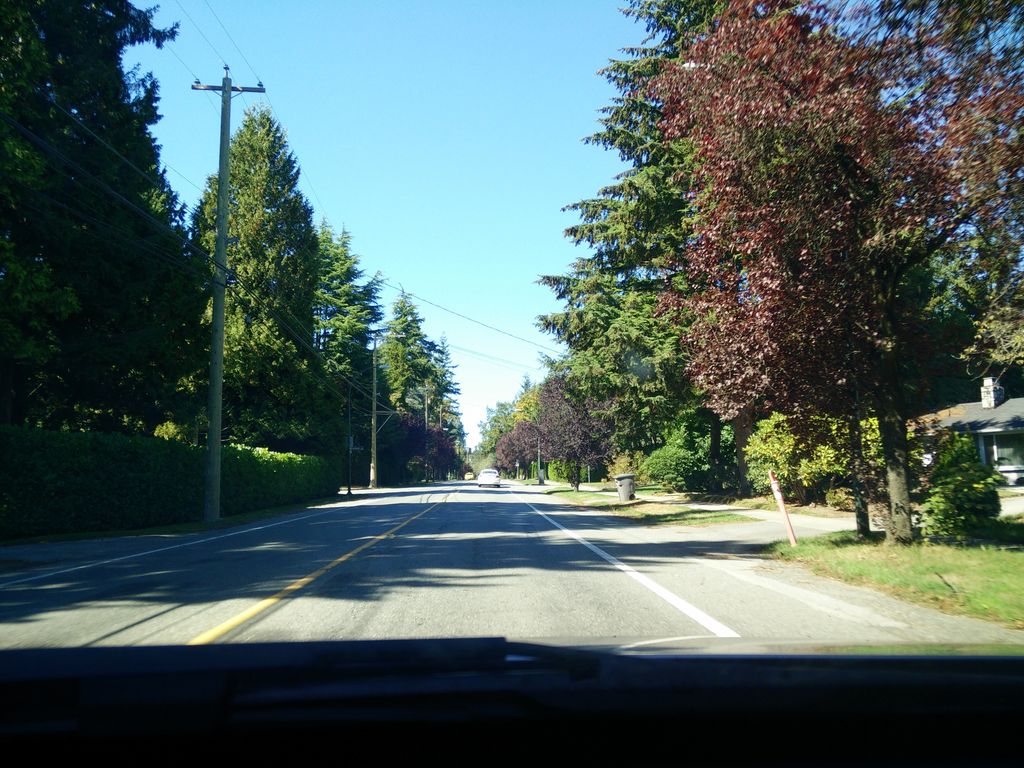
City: vancouver